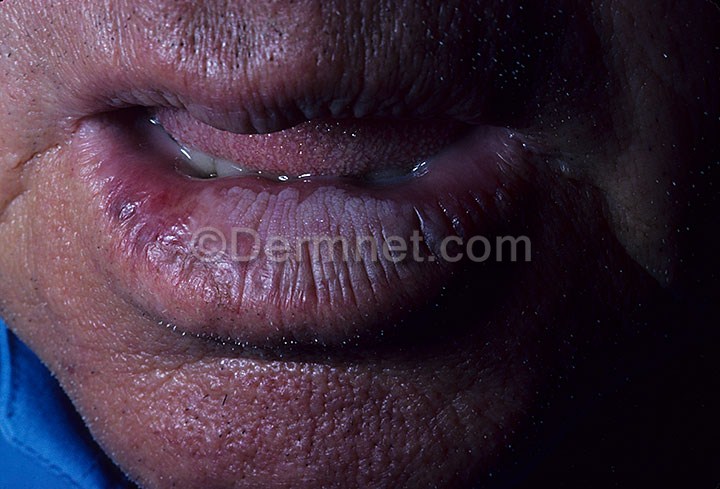
Disease: Actinic Keratosis Basal Cell Carcinoma and other Malignant Lesions